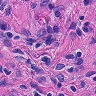
Metastatic tissue present: yes